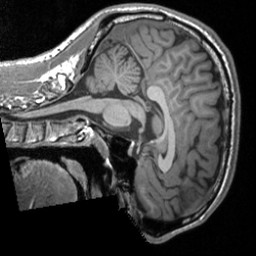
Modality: T1w
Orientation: sagittal
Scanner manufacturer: siemens
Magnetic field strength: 3 T
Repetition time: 1.9 s
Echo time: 0.00226 s